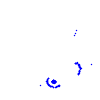
Particle: electron